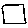
Label: square